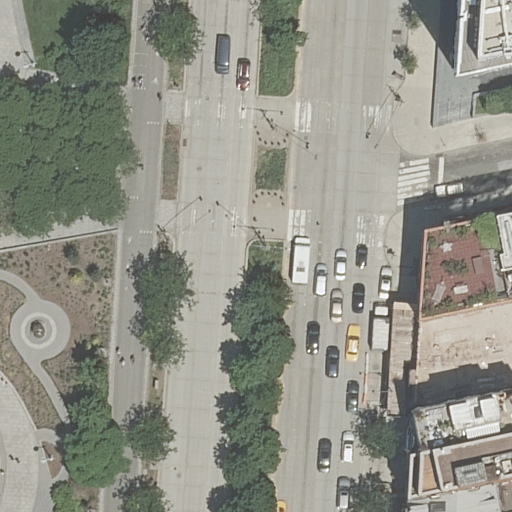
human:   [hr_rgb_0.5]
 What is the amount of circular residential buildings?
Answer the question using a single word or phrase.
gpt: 0

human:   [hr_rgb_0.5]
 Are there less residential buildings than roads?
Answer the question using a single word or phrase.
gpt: yes

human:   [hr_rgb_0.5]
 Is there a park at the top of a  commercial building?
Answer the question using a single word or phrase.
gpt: no

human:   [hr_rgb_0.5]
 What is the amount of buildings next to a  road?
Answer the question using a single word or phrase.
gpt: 7

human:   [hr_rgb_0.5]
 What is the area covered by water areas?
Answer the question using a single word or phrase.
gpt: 0m2

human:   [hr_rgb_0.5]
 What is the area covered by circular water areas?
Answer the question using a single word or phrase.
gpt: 0m2

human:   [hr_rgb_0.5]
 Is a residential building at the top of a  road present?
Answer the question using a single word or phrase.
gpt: yes

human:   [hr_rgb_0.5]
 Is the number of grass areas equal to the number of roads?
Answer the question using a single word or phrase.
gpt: no

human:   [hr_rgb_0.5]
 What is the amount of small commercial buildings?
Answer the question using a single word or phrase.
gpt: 0

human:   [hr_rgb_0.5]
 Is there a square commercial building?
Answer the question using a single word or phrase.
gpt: no

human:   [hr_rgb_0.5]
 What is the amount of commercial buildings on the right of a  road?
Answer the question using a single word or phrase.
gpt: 0

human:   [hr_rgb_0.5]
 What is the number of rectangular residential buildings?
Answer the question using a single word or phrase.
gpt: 6

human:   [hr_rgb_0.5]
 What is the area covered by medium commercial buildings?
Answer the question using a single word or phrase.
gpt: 0m2

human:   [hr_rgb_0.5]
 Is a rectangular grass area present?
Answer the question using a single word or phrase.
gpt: yes

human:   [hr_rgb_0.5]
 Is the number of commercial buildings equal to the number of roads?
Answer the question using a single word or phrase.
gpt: no

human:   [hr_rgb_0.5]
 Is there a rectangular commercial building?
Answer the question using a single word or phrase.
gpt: no

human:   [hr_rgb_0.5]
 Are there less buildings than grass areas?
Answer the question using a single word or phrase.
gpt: no

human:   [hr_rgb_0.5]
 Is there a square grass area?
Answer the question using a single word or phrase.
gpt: no

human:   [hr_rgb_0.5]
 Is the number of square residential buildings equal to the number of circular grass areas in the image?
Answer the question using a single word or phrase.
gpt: yes

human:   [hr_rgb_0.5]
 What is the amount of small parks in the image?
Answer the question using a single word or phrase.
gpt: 1

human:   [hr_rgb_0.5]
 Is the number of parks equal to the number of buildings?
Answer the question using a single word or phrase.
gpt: no

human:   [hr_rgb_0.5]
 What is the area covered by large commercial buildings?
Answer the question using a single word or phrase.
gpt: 0m2

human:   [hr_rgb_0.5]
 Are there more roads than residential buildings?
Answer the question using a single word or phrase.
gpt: yes

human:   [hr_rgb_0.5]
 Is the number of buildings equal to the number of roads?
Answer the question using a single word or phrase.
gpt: no

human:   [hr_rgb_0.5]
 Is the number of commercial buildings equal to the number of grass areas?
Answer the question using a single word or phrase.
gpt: no

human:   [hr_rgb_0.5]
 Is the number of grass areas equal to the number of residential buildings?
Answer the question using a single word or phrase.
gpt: no

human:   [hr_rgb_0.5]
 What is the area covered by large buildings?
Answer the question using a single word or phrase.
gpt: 0m2

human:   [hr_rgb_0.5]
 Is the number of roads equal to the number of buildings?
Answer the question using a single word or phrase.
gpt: no

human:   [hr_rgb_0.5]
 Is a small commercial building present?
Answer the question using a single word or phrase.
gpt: no

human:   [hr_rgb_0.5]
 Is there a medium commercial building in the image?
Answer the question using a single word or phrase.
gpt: no

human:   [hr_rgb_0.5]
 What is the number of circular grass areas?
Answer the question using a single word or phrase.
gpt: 0

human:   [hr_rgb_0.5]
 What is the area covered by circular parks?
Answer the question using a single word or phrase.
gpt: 0m2

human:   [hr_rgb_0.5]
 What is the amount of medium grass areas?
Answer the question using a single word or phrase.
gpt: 1

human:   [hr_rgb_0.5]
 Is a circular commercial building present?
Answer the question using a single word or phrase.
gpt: no

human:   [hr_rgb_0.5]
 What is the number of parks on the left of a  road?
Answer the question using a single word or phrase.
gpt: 2

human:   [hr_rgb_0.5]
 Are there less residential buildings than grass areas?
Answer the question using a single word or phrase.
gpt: no